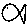
Label: fish